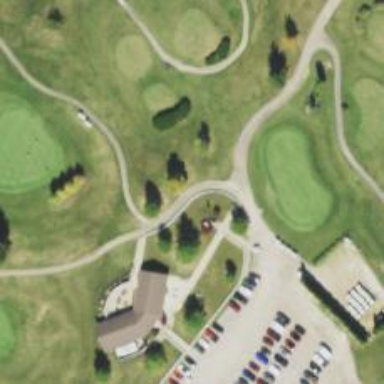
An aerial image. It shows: Path for golf carts.